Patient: sex F, age 48
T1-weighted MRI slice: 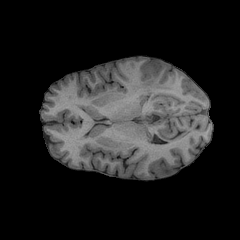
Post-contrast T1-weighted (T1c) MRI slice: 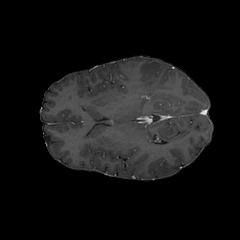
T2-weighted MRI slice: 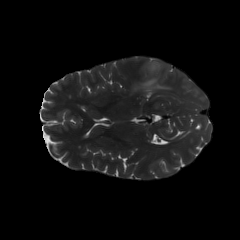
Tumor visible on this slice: yes
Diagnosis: Astrocytoma, IDH-mutant
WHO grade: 3